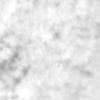
Label: no_change